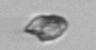
Label: detritus_transparent